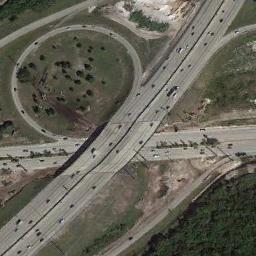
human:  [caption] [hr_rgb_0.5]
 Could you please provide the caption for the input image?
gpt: There are two overpasses and three lakes in this area .

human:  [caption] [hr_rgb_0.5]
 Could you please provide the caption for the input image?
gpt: Many cars are on the overpass .

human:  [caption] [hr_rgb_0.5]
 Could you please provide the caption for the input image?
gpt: The overpass is over the roads on the green space and a forest is next to the overpass .

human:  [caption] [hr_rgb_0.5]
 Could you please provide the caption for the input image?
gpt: The overpass is on the grass next to some trees .

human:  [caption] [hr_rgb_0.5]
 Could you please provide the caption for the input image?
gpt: There are some lawns and green trees beside the overpass .